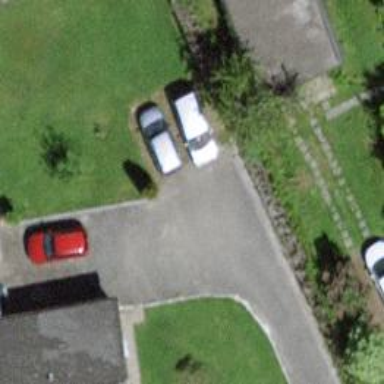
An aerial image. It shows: Paved driveway designated as service road.